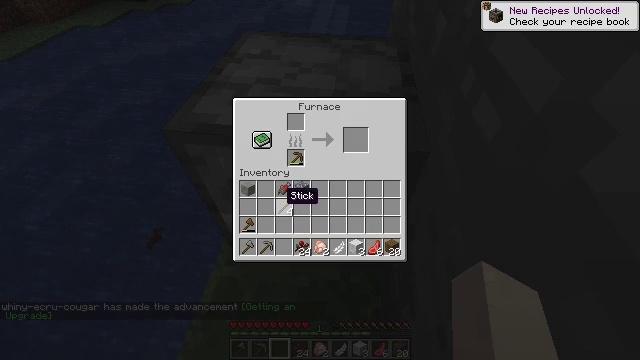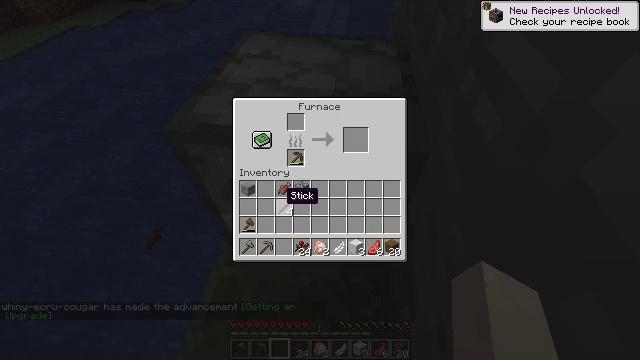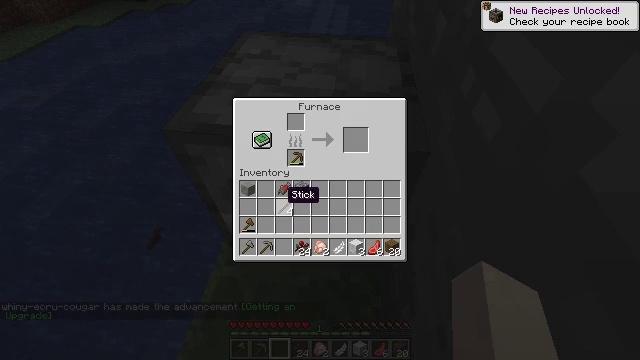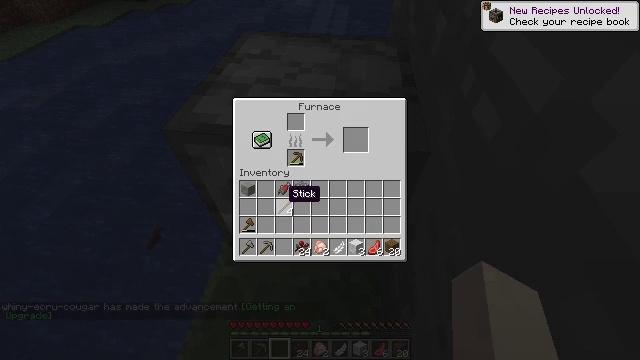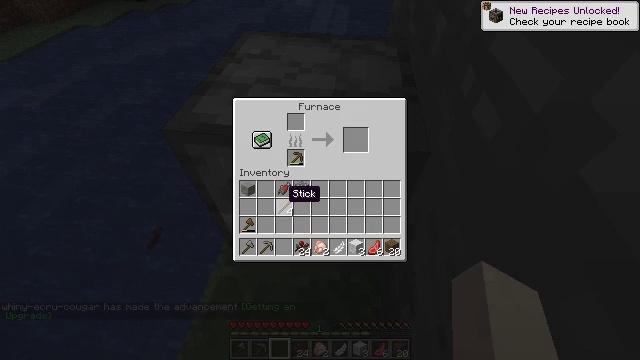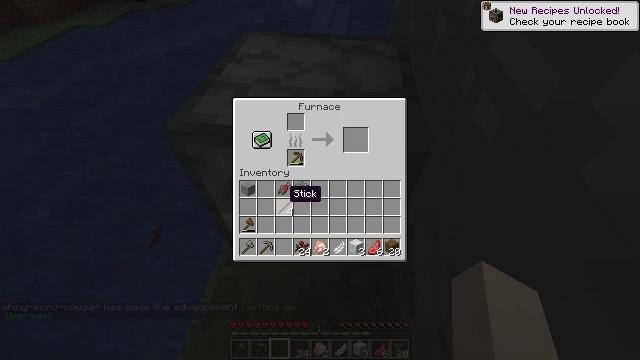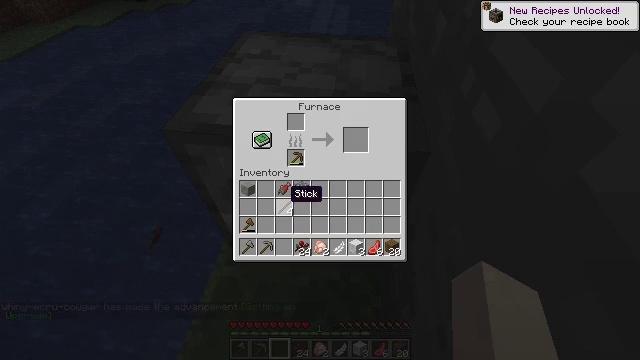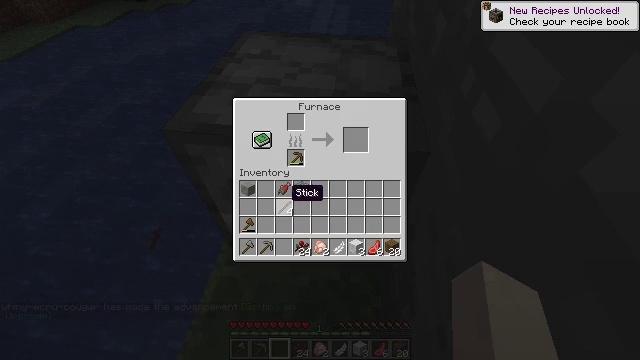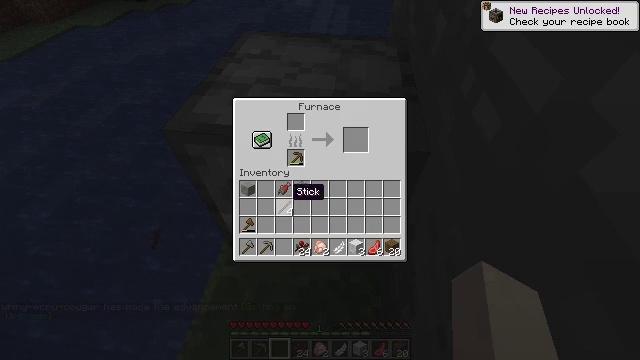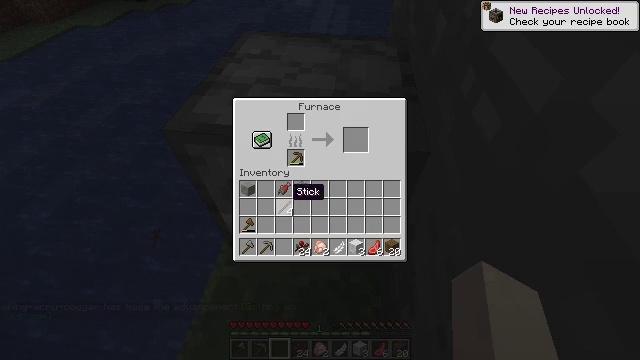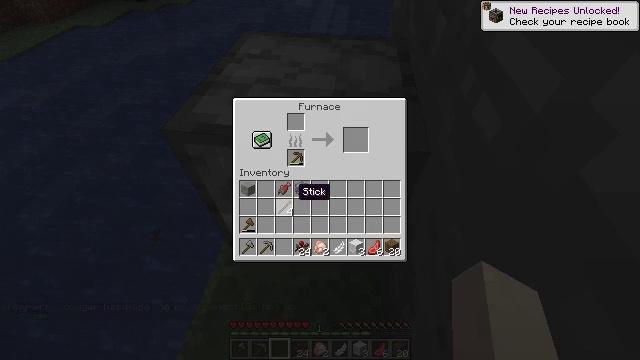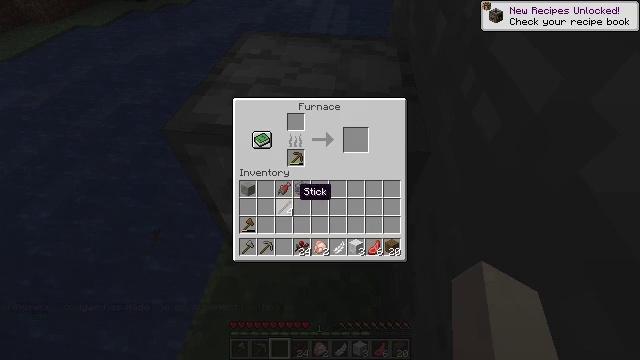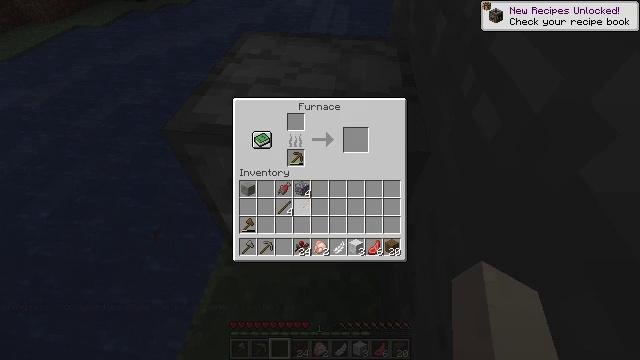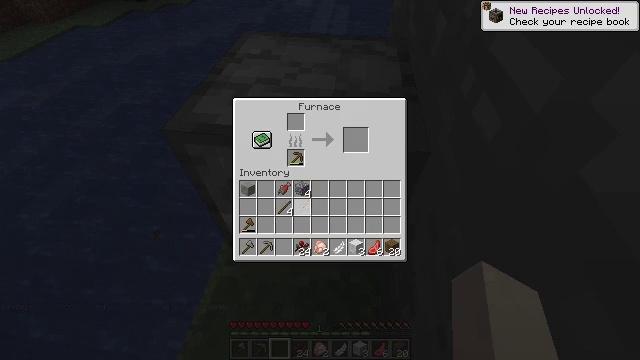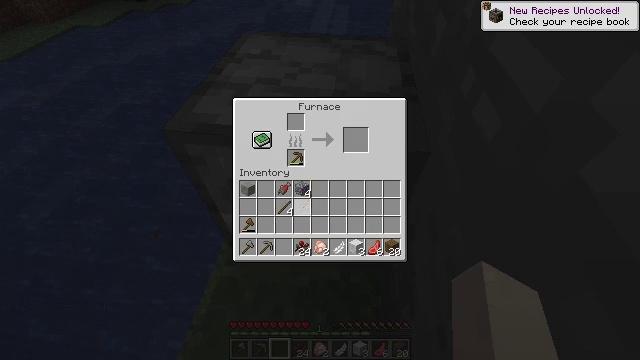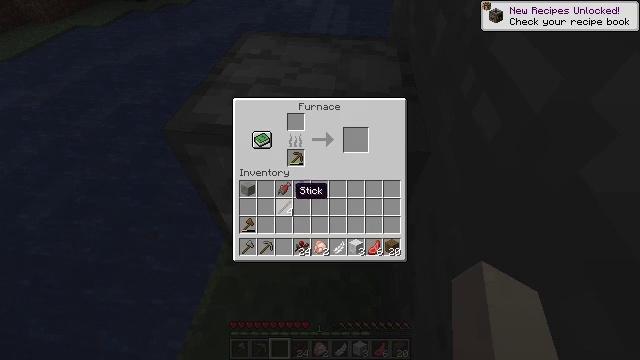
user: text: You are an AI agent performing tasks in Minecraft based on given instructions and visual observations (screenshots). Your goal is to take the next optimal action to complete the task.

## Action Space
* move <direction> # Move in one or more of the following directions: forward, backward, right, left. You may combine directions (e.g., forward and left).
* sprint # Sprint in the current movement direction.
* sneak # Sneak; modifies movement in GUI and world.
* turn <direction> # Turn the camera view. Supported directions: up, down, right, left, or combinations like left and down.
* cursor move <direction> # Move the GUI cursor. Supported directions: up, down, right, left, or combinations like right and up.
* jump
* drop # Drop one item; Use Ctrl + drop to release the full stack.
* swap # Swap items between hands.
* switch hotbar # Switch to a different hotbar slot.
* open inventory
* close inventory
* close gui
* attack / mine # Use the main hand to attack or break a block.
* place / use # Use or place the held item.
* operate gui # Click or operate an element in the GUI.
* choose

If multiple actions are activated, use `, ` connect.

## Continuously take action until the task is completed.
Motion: motion action
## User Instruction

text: Cook a cooked salmon.
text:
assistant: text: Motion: no_op
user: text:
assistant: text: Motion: no_op
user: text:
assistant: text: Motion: no_op
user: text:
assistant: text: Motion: no_op
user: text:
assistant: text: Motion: no_op
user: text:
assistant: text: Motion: no_op
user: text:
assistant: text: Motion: no_op
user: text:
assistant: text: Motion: no_op
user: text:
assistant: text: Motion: no_op
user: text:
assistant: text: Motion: no_op
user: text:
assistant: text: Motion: no_op
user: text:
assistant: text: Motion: no_op
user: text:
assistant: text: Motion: no_op
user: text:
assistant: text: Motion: no_op
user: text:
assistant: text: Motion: no_op
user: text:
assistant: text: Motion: no_op
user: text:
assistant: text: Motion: no_op
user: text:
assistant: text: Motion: no_op
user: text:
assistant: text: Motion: no_op
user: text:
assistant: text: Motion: sneak
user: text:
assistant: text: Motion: sneak
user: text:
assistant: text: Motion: sneak
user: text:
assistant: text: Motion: sneak, operate gui
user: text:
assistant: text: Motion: sneak, operate gui
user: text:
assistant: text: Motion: sneak
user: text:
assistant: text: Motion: sneak
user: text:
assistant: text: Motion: sneak
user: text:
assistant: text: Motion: sneak
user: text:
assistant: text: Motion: cursor move right and up
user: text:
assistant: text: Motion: cursor move right and up